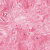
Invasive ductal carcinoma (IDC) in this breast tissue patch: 0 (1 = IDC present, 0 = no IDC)